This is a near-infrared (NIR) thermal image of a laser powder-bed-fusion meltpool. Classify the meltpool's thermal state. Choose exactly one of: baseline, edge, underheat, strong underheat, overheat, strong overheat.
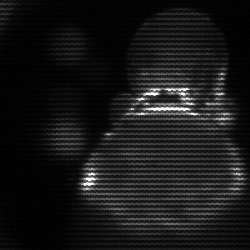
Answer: edge